Interaction volume radius: 10 \u00c5
Interaction volume height: 30 \u00c5
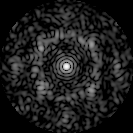
Disorder parameter: 0.6793